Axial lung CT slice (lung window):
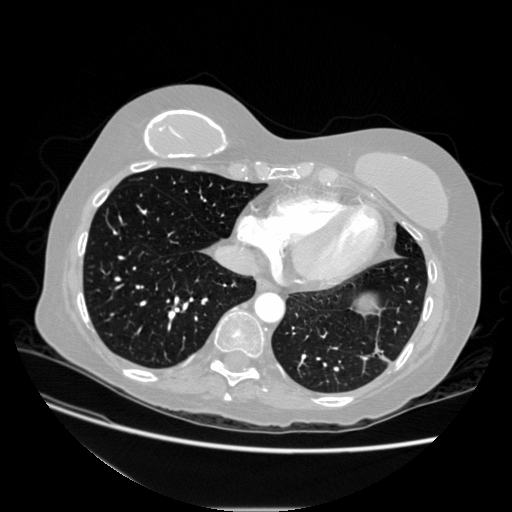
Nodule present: no